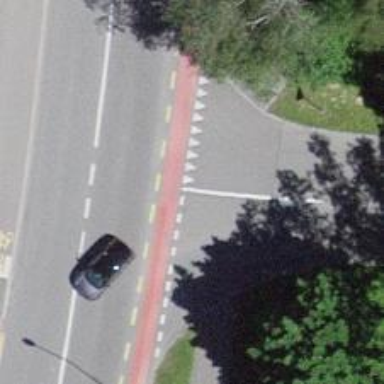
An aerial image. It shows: Road with "give way" sign.